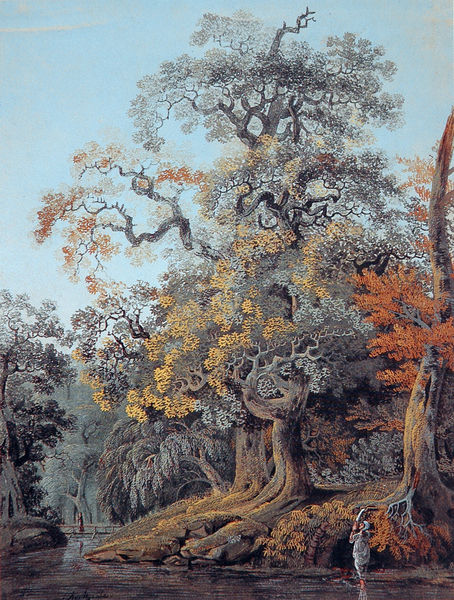
Titel: Waldlandschaft mit Bach und Steg
Künstler: Joseph Anton Koch
Standort: Innsbruck
Institution: Tiroler Landesmuseum Ferdinandeum
Schlagwörter: baum, blau, blätter, gemälde, himmel, laub, mann, schatten, wasser, weiß, badende, bäume, fluss, gelb, landschaft, ocker, see, ufer, äste, braun, bunt, frau, grau, orange, rot, malerei, alt, mensch, stein, bild, ast, bach, baumstamm, natur, stamm, brücke, gewässer, figur, pflanzen, wald, naturalismus, töne, kahl, landschaftsmalerei, herbst, romantik, bad, spaziergang, wurzel, acryl, sichel, wurzeln, romantisch, nymphe, rinde, eiche, knorrig, wal, wurzelwerk, angeln, verzweigt, ssteine